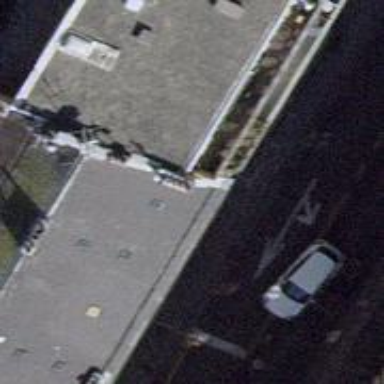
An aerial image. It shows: Restaurant.